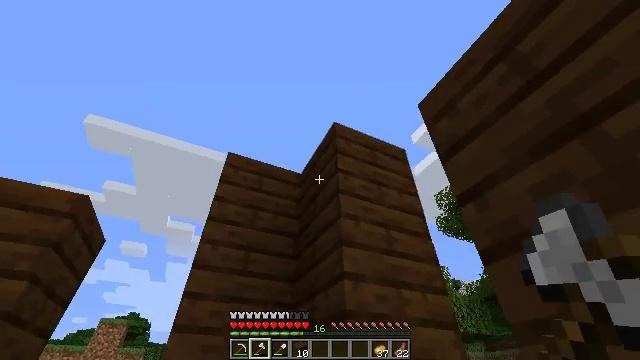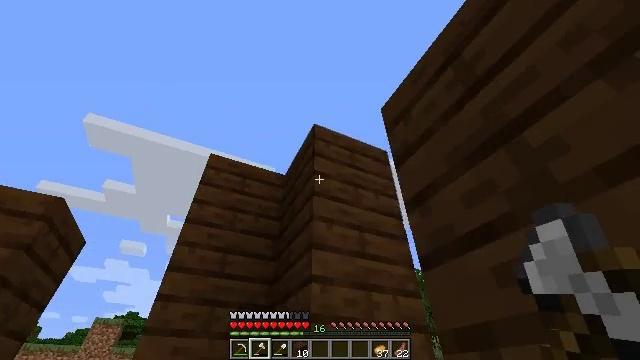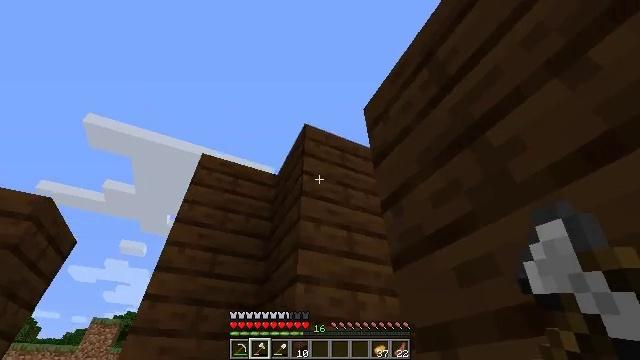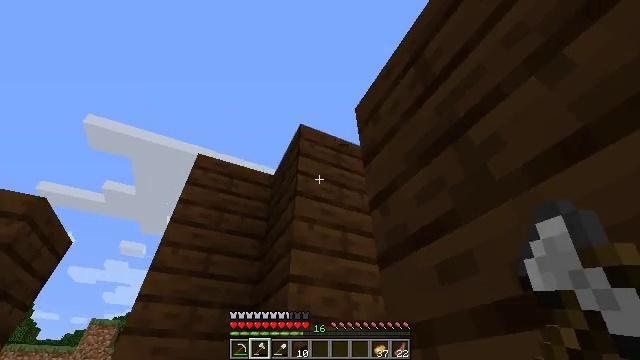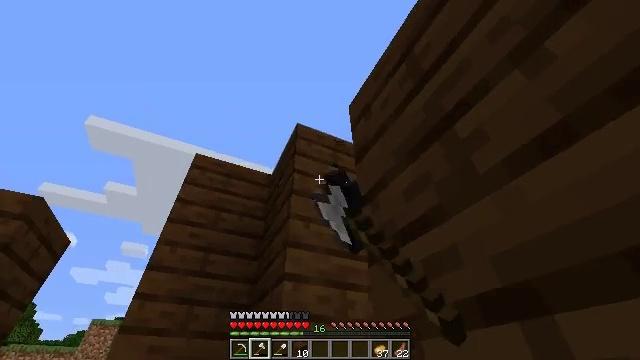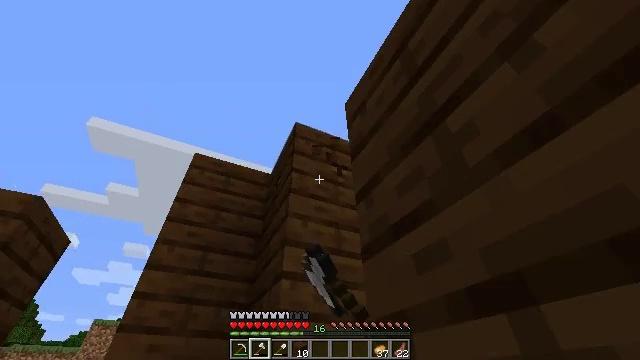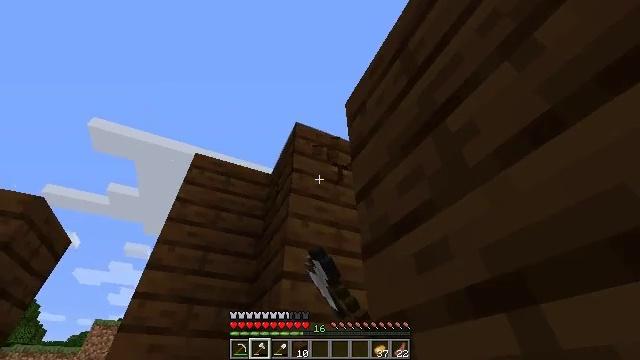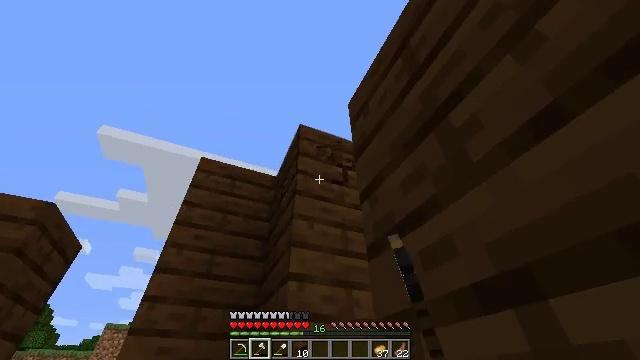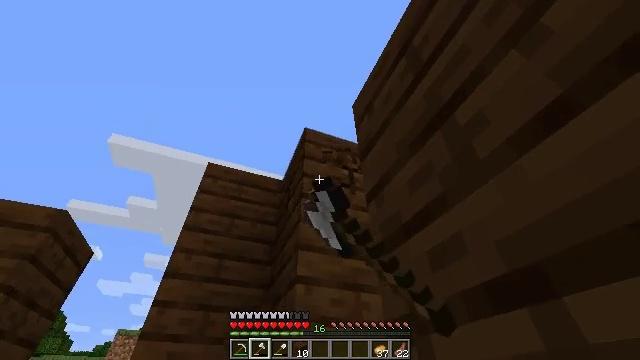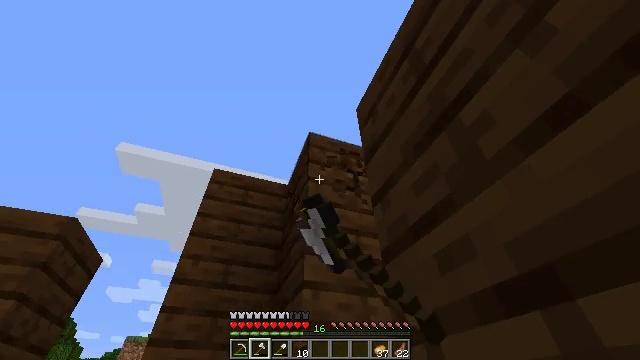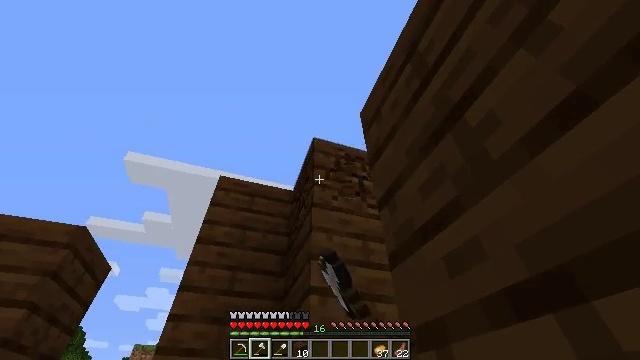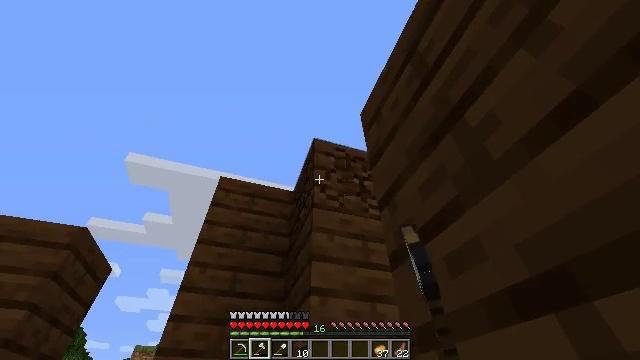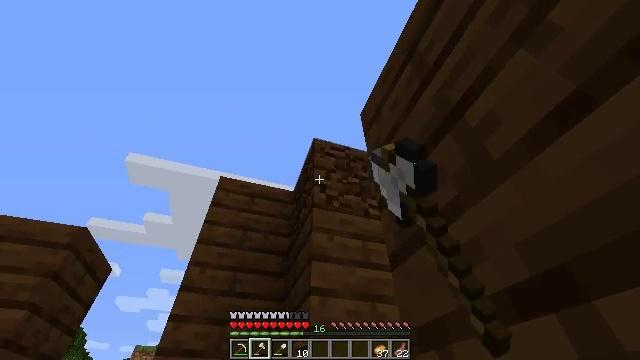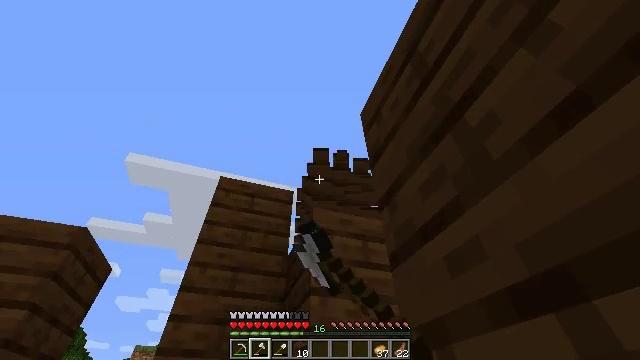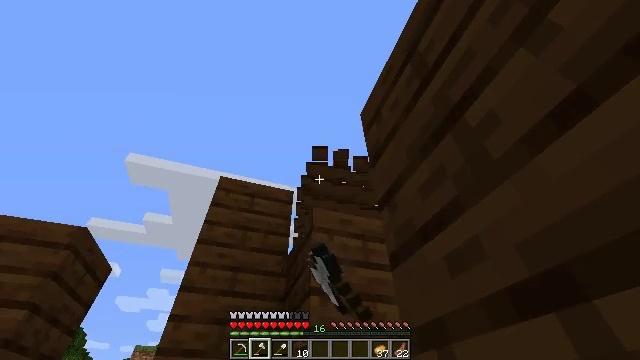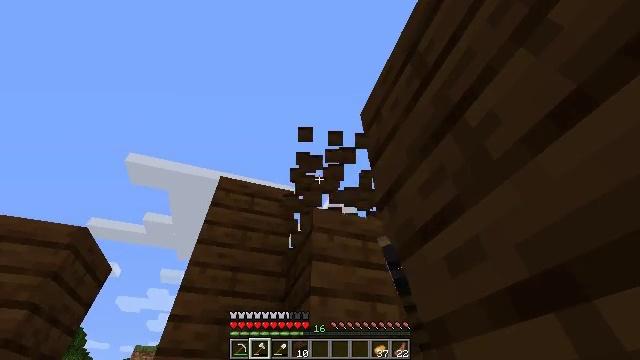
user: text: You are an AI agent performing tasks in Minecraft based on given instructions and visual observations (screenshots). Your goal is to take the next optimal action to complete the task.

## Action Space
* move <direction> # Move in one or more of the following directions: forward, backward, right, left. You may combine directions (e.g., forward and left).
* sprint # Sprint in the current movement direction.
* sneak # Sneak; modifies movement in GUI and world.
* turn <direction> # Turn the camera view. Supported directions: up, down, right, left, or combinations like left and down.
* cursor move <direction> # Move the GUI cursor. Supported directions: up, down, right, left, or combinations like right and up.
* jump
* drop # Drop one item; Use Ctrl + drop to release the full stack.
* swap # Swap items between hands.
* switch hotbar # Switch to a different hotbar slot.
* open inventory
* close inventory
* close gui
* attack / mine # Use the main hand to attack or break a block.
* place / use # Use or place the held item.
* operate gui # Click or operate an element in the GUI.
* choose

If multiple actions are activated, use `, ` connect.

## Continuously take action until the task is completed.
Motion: motion action
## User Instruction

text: Gather some dark oak planks.
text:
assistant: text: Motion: move right
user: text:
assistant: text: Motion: no_op
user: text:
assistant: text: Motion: attack / mine
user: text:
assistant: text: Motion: attack / mine
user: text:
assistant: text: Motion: attack / mine
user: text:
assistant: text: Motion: attack / mine
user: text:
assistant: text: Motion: turn left, attack / mine
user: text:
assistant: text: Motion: turn left, attack / mine
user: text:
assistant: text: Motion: turn left, attack / mine
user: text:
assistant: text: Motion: turn left and up, attack / mine
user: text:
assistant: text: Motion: attack / mine
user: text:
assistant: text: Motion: attack / mine
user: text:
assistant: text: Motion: attack / mine
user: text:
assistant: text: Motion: attack / mine
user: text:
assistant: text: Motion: attack / mine
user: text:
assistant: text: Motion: attack / mine
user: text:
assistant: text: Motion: attack / mine
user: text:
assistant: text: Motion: attack / mine
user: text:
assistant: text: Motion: attack / mine
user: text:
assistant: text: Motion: turn left and down, attack / mine
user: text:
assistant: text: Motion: turn left, attack / mine
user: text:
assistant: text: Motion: turn left, attack / mine
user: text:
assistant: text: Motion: attack / mine
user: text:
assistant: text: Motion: turn left, attack / mine
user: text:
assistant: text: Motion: attack / mine
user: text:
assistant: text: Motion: attack / mine
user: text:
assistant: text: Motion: attack / mine
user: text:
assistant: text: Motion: attack / mine
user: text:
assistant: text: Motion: attack / mine
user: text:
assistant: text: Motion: attack / mine